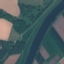
Land use / land cover: River